Question: I'm having some trouble adding CA Layers on top of a NSTextView. I want to be able to add small "bubbles" (like in Xcode) to the text view, so i thought of doing it with core animation. When i enable layer backed mode in the views -awakeFromNib '[self wantsLayer:YES]', and add a empty CALayer as root layer '[self setLayer:rootLayer]', the content of the view gets completely destroyed with random garbage

If I set a background color on the root layer, that color shows nicely up. So somehow the textview behind the transparent layer doesnt redraw? Or is it a different problem?
<URL>
Jonas
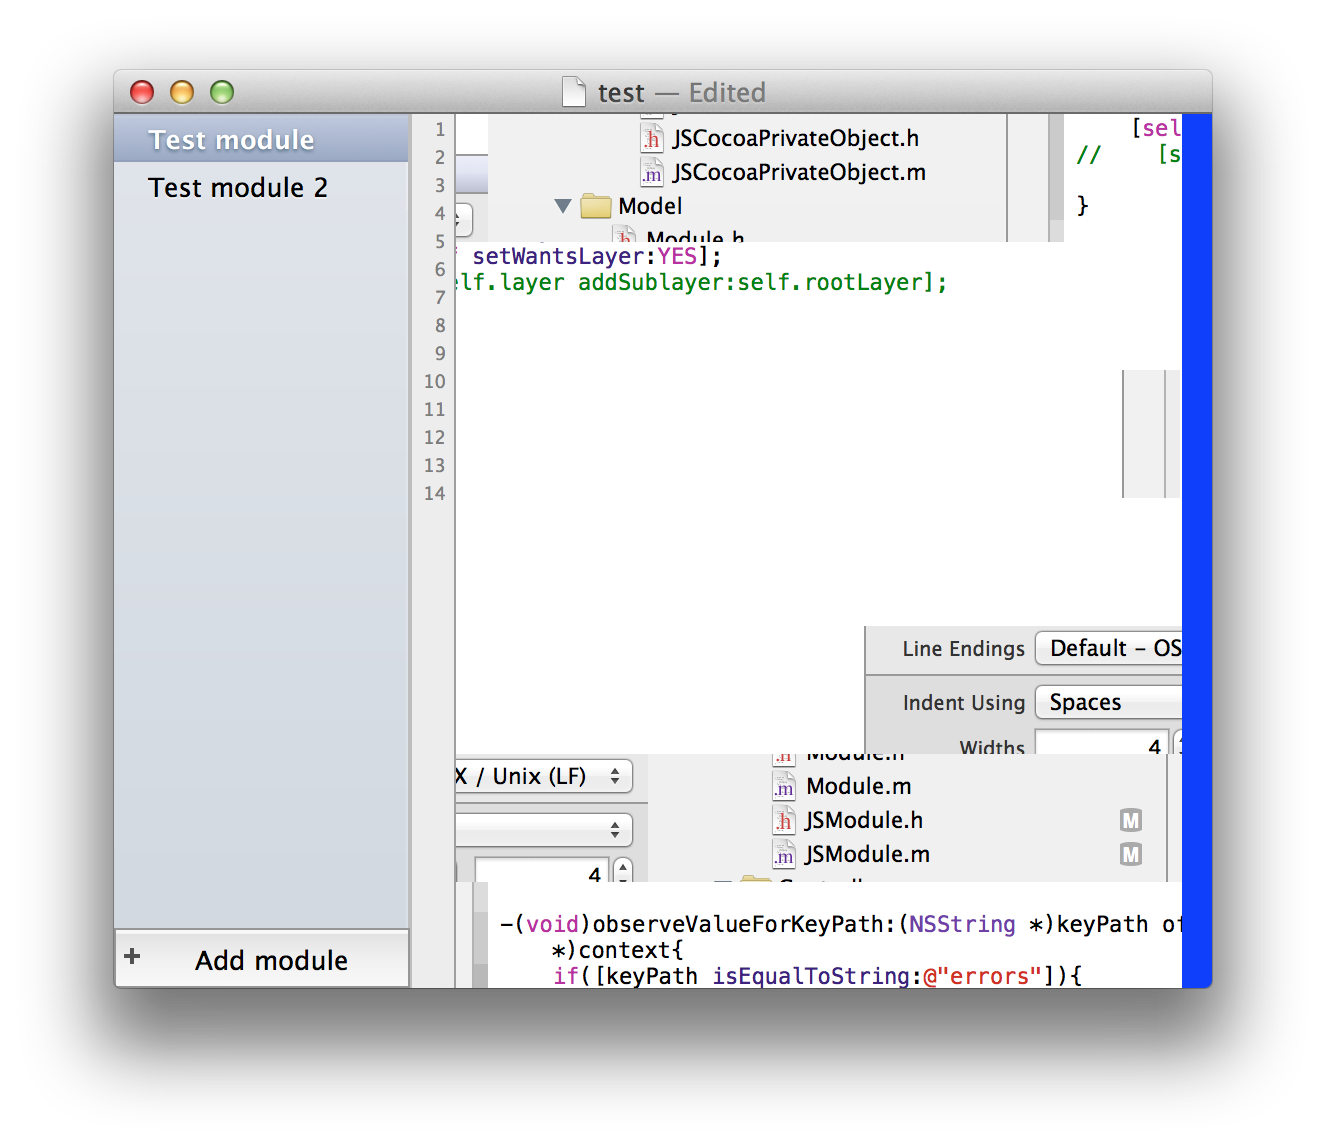
Answer: It turns out that you can't replace the layer of the NSTextView, but only add sub layers. So replacing the line 'self.layer = rootLayer' with '[self.layer addSubLayer:rootLayer]' works.
Replacing the layer breaks the NSTextView drawing.